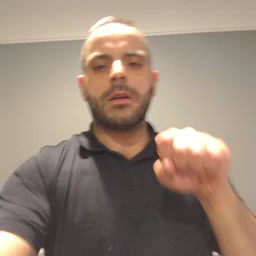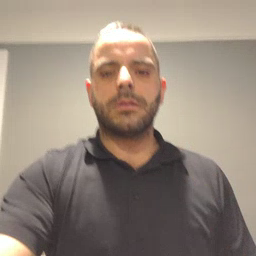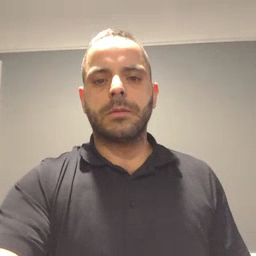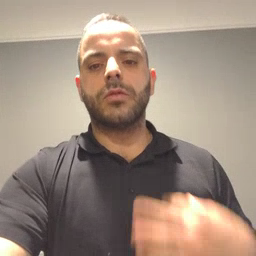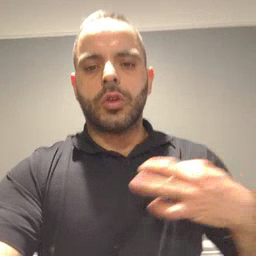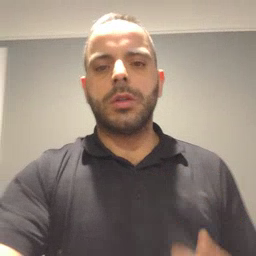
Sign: shirt